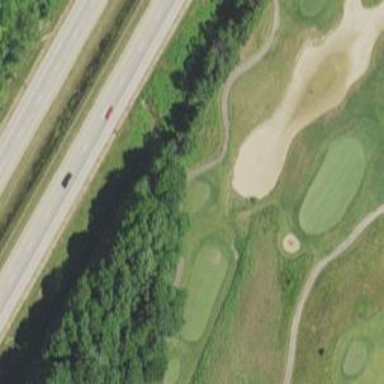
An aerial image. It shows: View of golf hole.